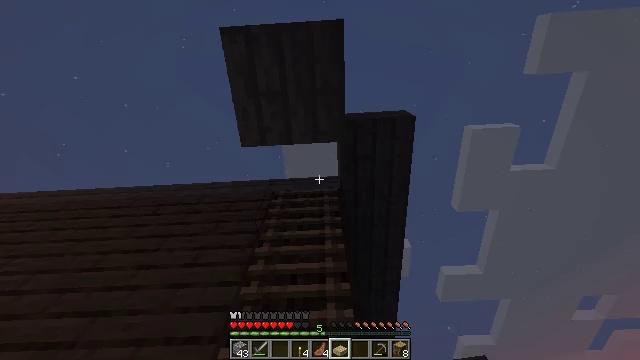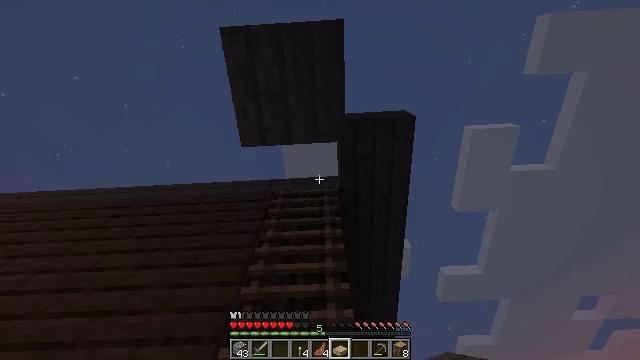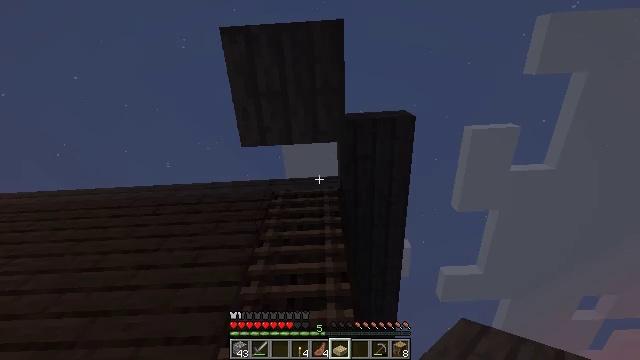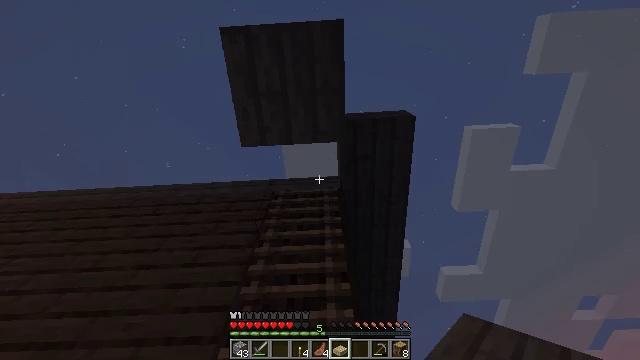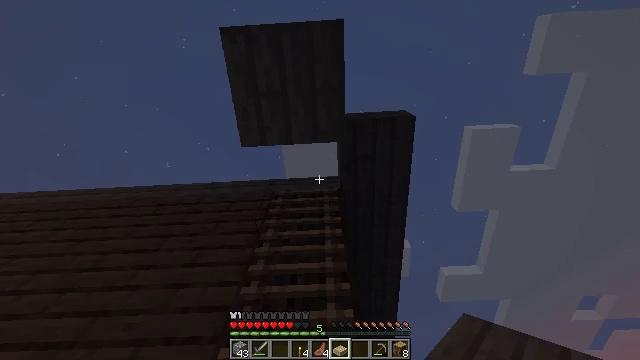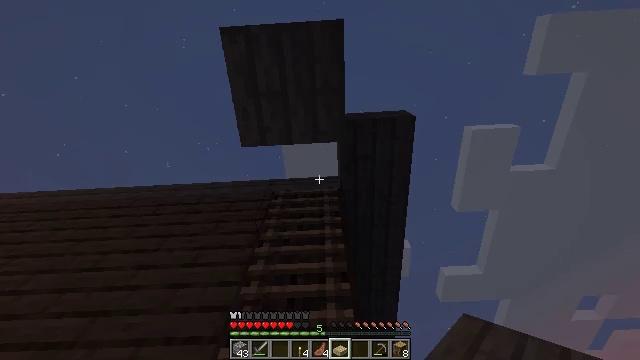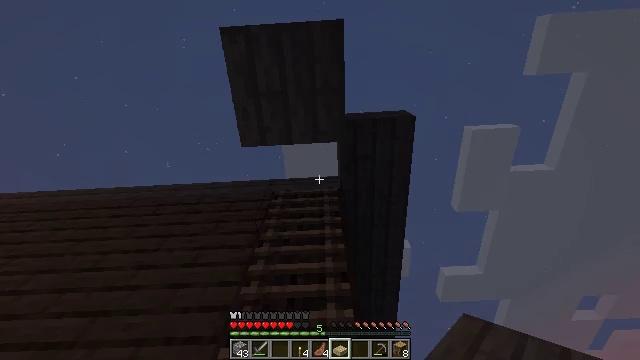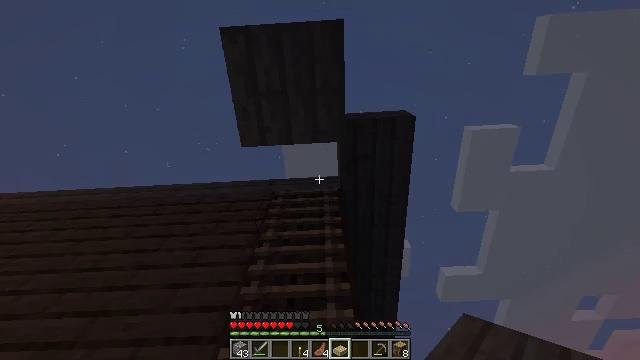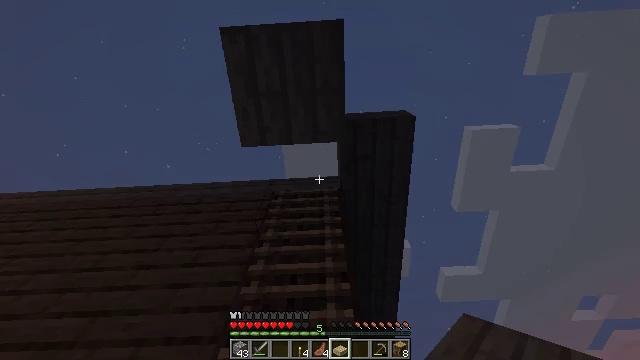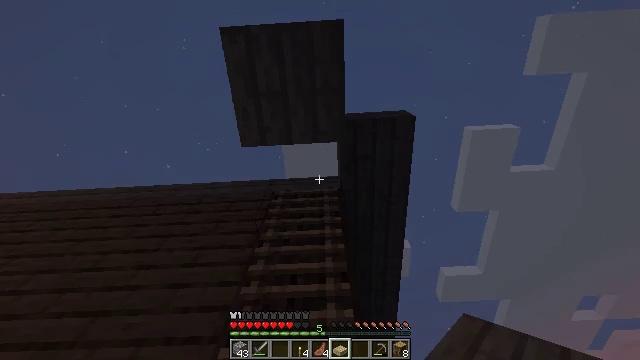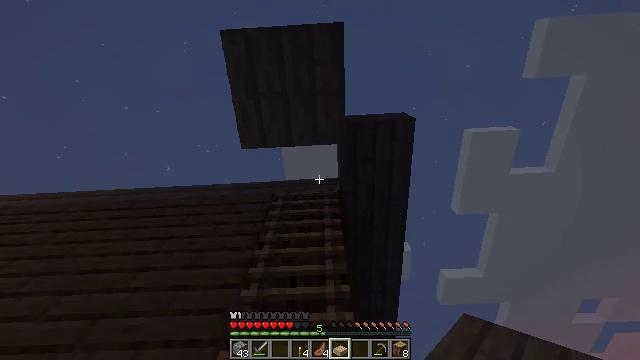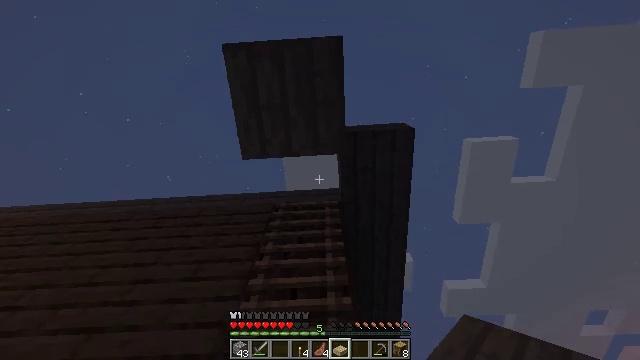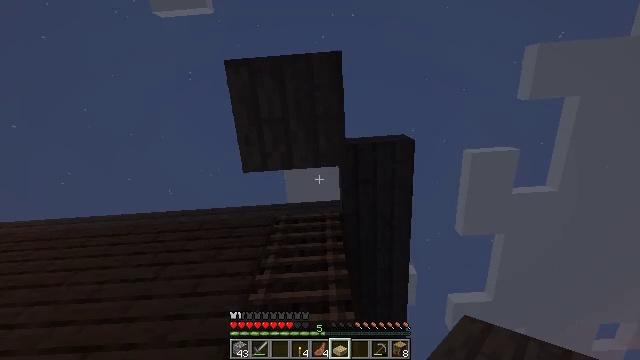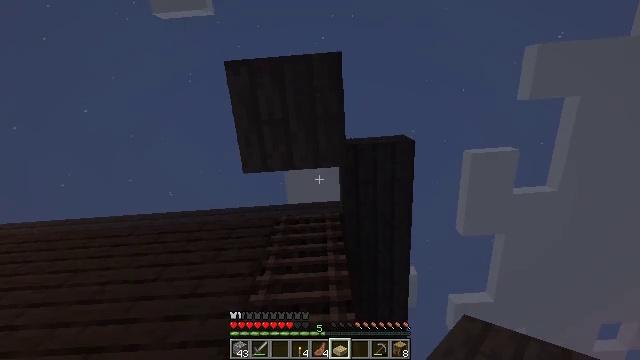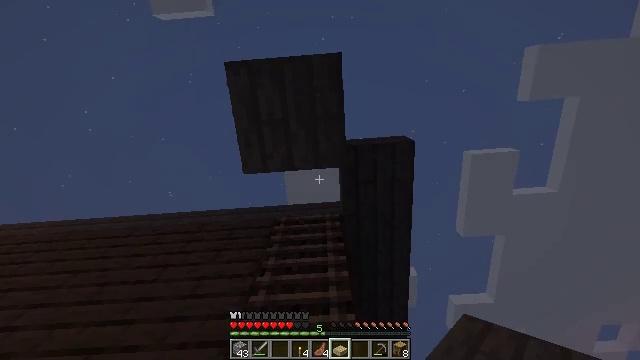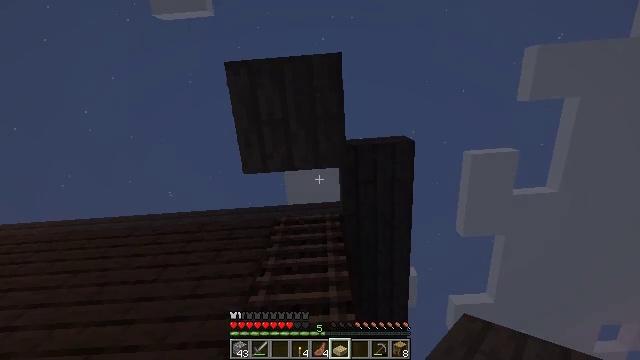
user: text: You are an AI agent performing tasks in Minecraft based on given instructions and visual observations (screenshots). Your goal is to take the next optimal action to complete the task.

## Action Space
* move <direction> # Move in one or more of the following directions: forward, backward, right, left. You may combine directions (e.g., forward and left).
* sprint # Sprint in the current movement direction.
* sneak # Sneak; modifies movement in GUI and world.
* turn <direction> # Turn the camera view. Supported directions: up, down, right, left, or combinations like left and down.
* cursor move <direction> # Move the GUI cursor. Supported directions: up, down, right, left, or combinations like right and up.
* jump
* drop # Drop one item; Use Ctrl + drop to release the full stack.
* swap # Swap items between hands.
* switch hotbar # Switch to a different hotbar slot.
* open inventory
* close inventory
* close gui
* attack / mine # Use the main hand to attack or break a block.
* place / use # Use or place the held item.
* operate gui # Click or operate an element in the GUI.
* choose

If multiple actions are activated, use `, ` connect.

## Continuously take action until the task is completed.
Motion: motion action
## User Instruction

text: Break the birch slab to collect it.
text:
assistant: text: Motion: no_op
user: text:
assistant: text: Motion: no_op
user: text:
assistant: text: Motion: no_op
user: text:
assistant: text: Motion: no_op
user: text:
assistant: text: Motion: no_op
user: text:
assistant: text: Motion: no_op
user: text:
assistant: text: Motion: no_op
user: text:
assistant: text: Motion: no_op
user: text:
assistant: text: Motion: no_op
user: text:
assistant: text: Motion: no_op
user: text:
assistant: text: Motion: turn up
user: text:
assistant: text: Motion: turn up
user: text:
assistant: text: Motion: no_op
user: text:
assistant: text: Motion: no_op
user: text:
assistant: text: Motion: no_op
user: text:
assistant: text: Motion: no_op
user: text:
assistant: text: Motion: no_op
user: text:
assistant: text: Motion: no_op
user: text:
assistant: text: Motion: no_op
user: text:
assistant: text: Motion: no_op
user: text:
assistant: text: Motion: no_op
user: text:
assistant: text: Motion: no_op
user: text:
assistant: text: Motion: no_op
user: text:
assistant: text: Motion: no_op
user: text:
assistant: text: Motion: no_op
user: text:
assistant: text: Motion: no_op
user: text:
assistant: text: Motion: no_op
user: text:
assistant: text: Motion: no_op
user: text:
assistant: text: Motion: no_op
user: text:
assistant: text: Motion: no_op